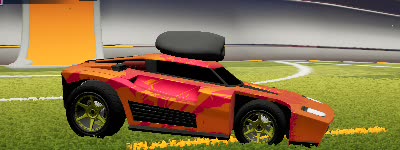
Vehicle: breakout